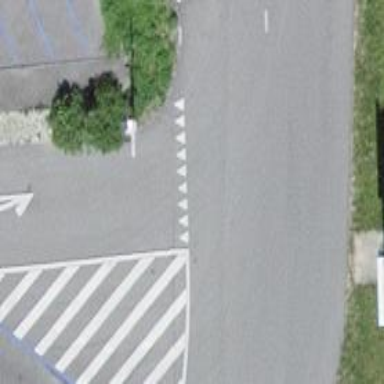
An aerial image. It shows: Road with "give way" sign.